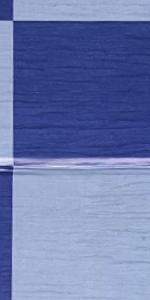
Label: Empty